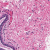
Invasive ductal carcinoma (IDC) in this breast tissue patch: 0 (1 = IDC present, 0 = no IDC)